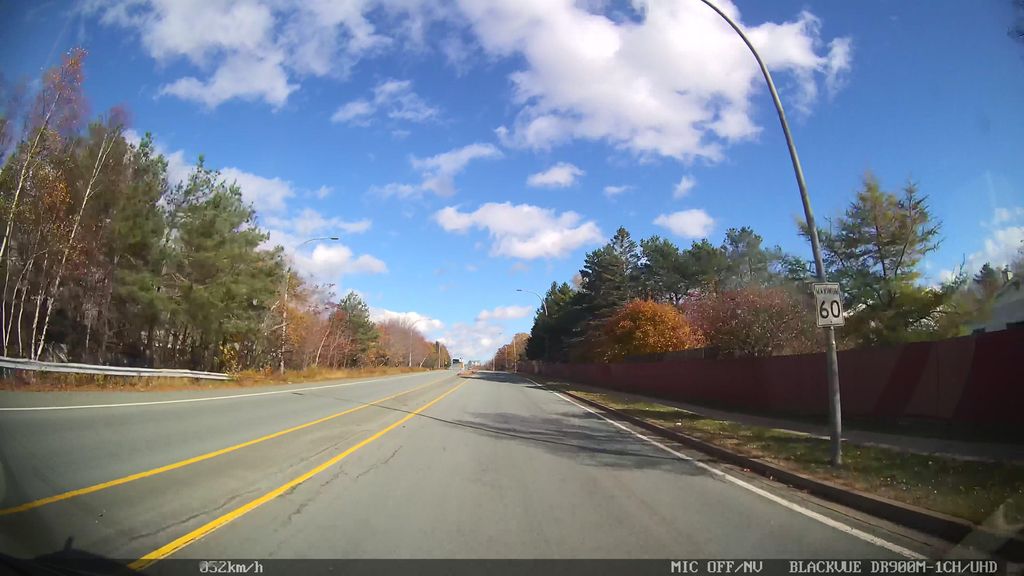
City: halifax